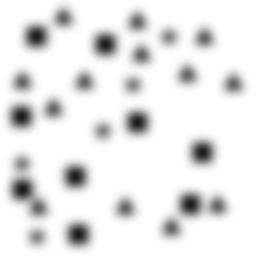
Squares: 9
Triangles: 13
Stars: 5
Total shapes: 27